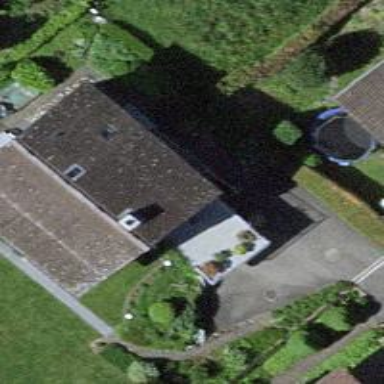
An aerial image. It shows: Simple and straightforward house.